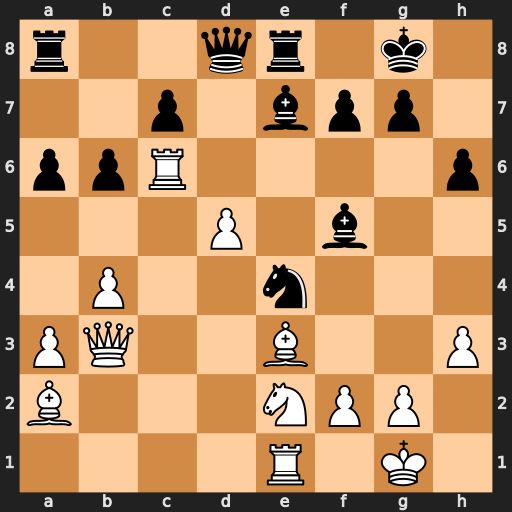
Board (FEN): r2qr1k1/2p1bpp1/ppR4p/3P1b2/1P2n3/PQ2B2P/B3NPP1/4R1K1
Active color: w
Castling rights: -
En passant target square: -
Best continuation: d6 Nxd6 Rxd6 Qxd6 Qxf7+ Kh8 Qxf5